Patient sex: M
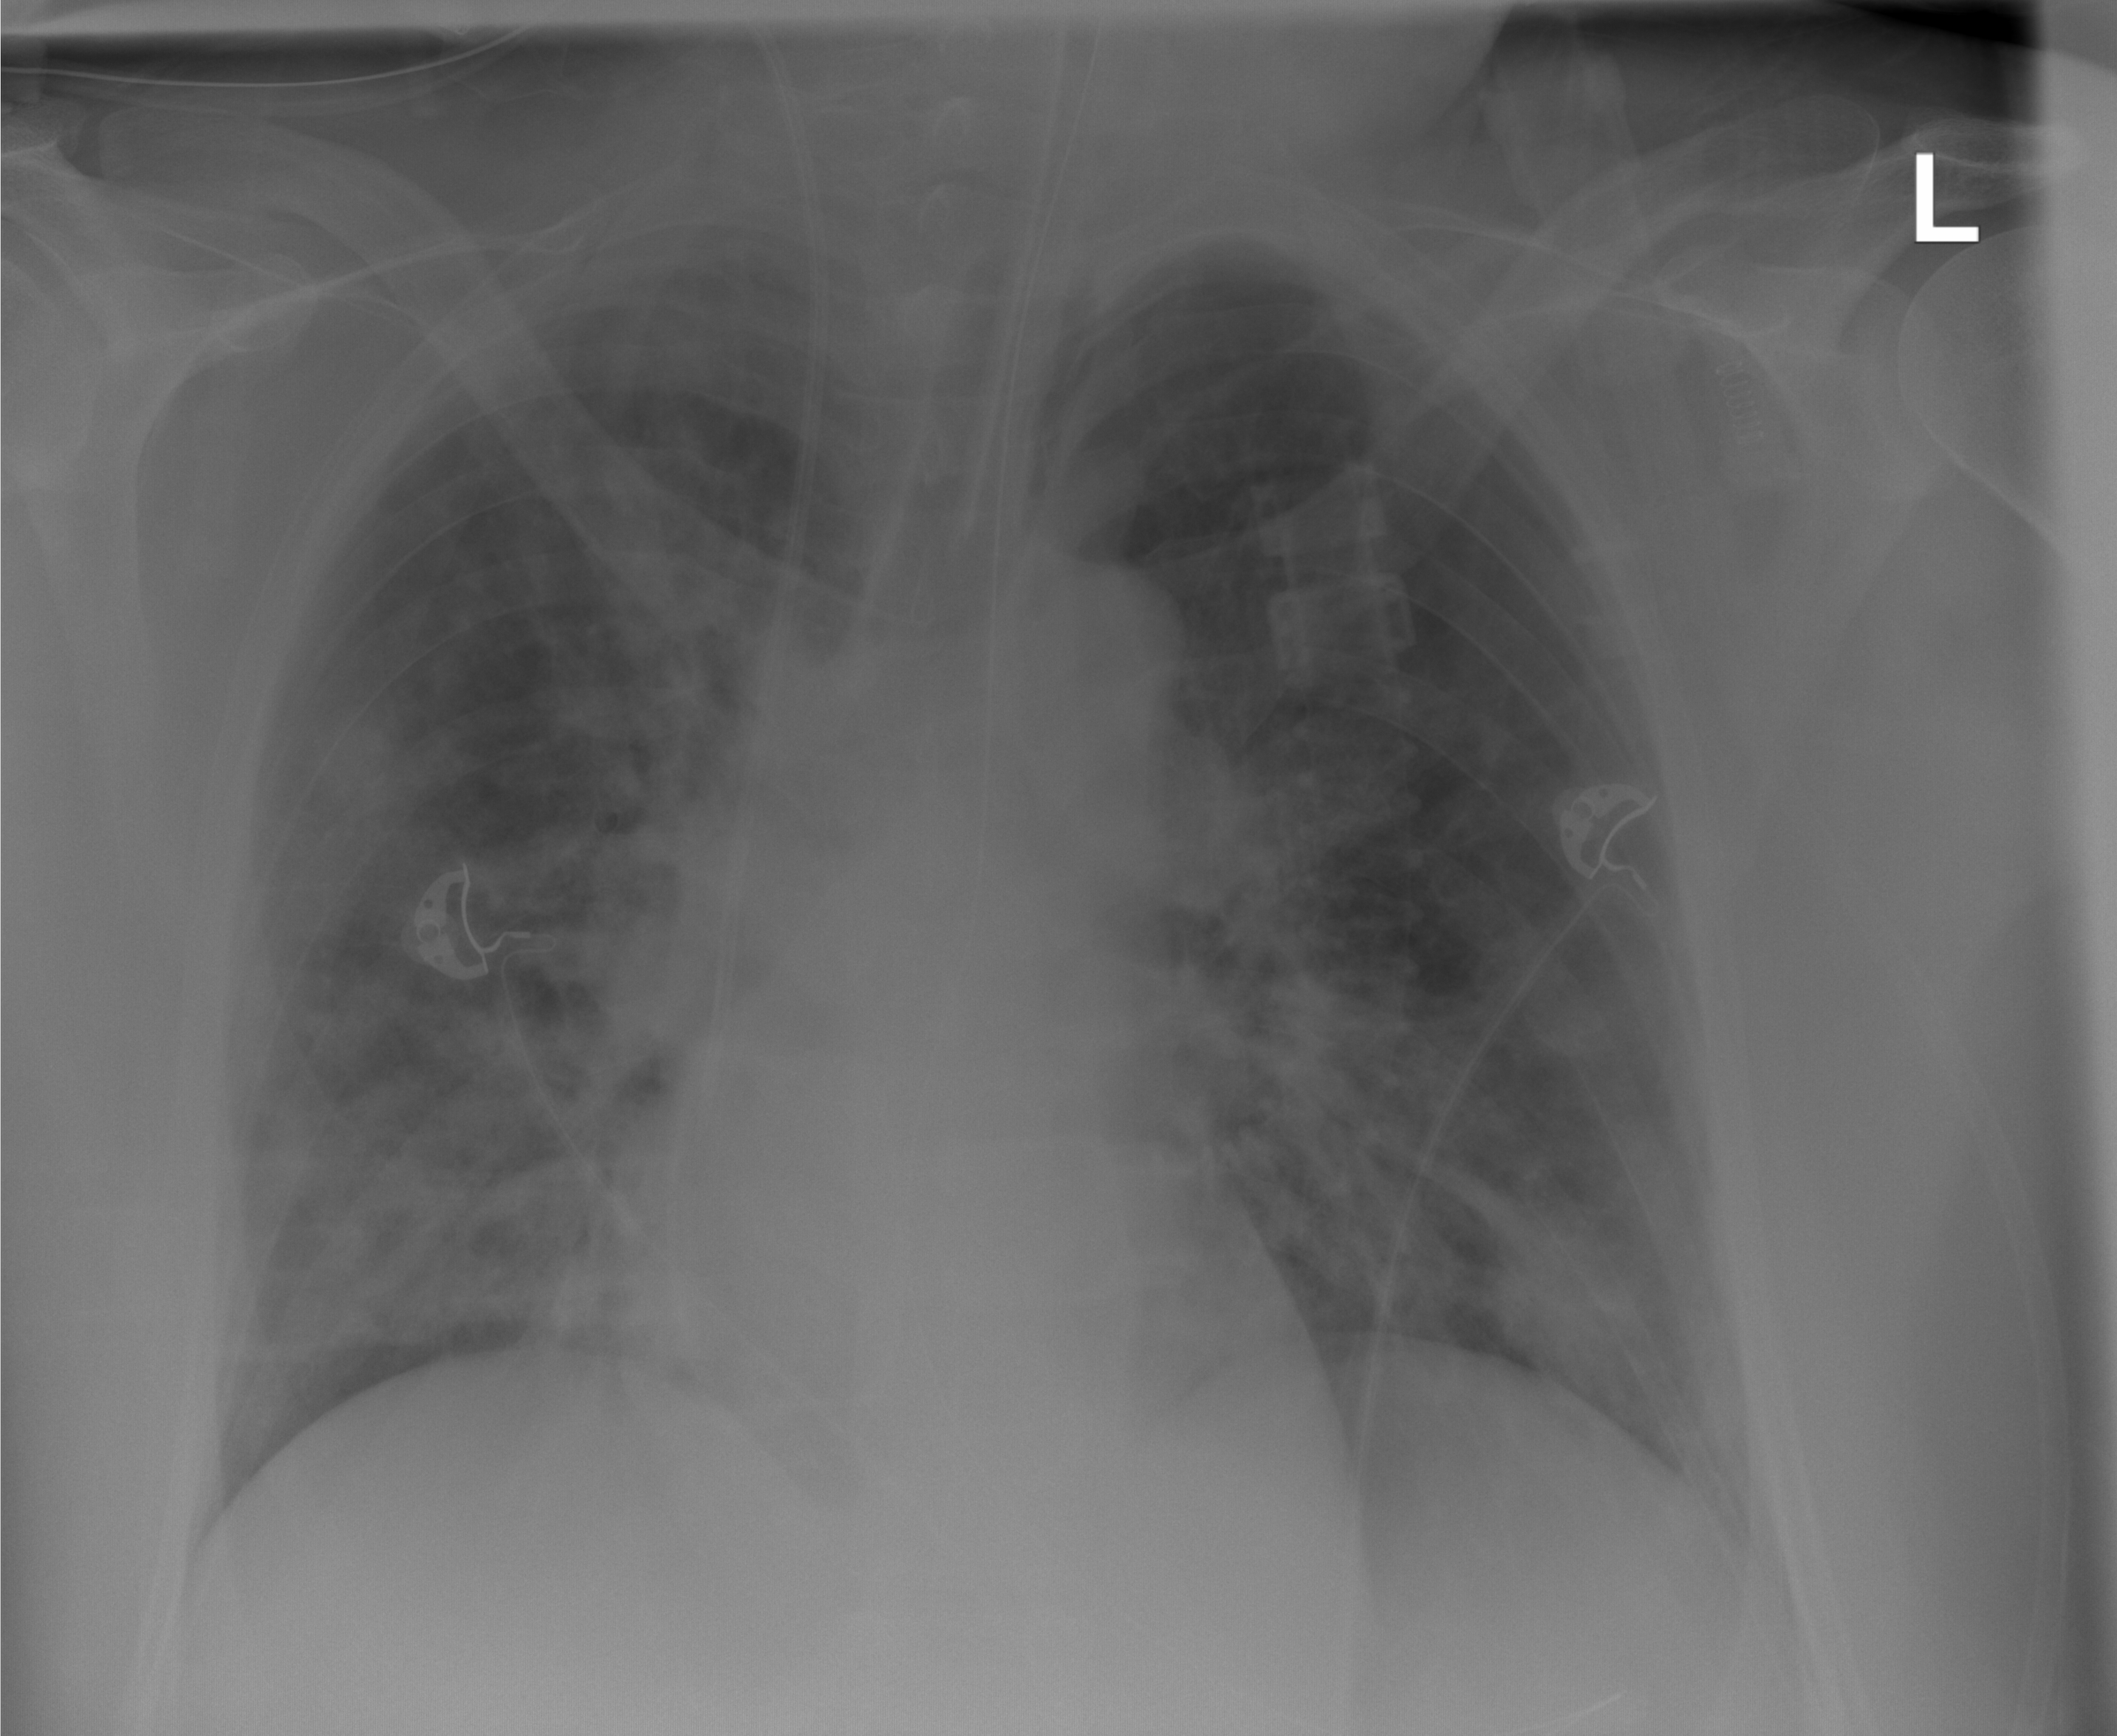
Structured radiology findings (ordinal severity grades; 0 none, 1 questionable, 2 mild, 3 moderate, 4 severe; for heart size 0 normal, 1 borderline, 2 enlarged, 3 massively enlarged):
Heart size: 0
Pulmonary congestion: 0
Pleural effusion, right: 0
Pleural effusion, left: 0
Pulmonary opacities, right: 3
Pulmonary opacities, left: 3
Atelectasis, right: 2
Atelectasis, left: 2